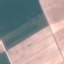
Land use / land cover: AnnualCrop